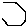
Label: hexagon